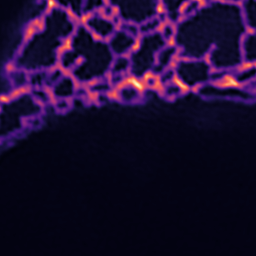
Label: Super-resolution ER image